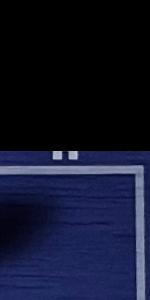
Label: Empty